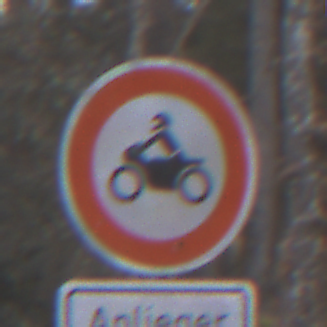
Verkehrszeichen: VerbotKraftraeder
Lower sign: PersonengruppenFrei1
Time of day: Midday
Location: Outdoor (Nature)
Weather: Overcast
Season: Autumn
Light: Natural